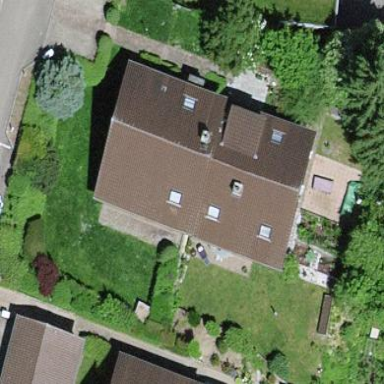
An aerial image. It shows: Simple house.